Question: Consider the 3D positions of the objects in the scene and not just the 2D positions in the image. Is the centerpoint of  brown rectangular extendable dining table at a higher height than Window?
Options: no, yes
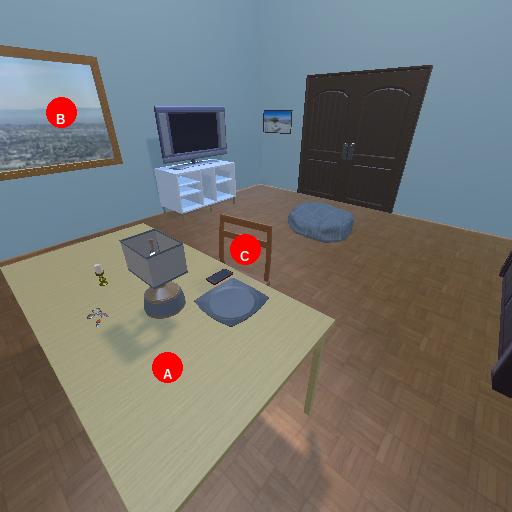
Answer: no